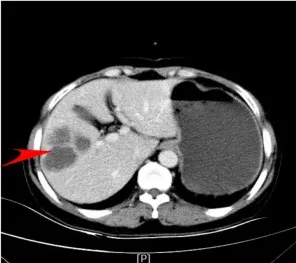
Patient's preoperative abdominal CT axial scan and enhancement. (D) Delayed phase.
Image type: radiology (ct)